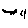
Label: cat